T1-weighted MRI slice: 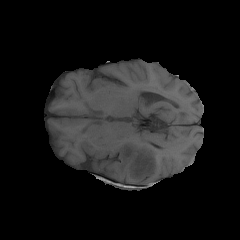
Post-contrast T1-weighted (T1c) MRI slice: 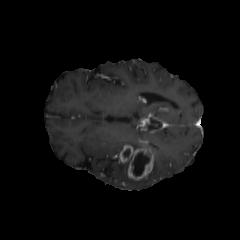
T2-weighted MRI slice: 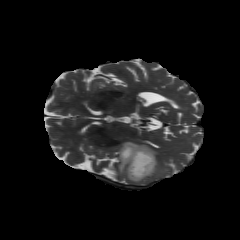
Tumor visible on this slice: yes